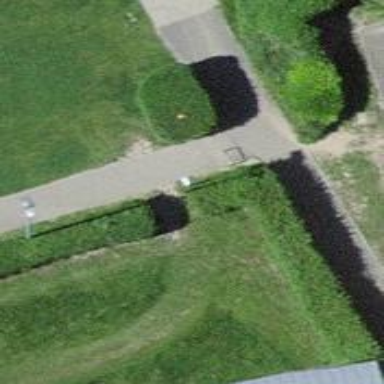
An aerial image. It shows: Cycle barrier.